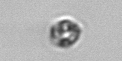
Label: nanoplankton_mix